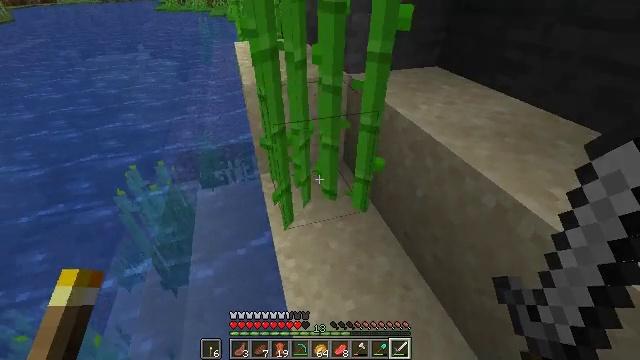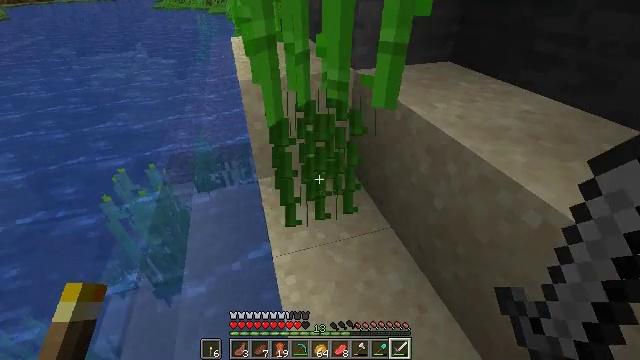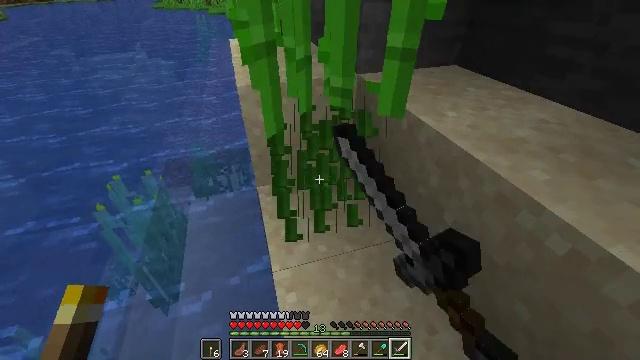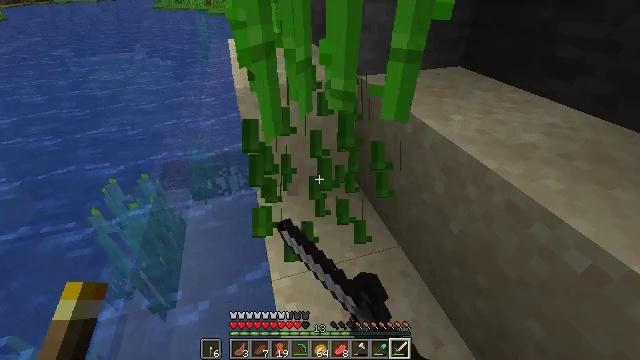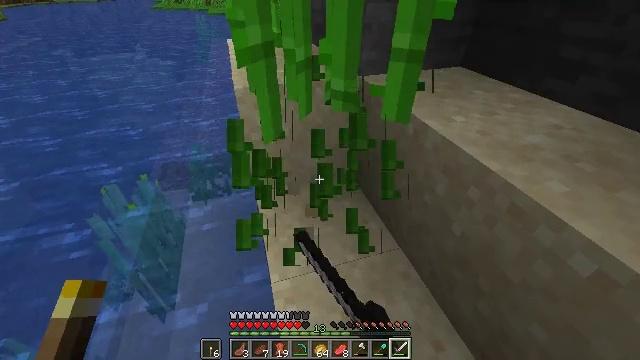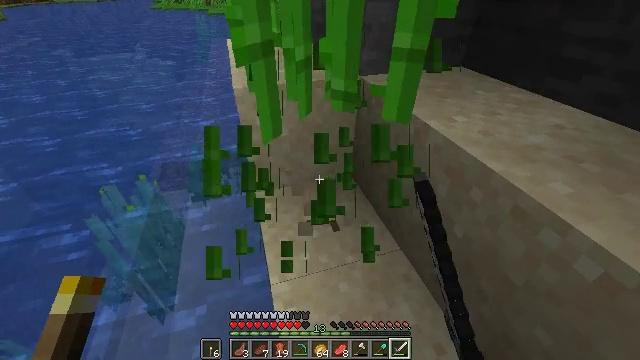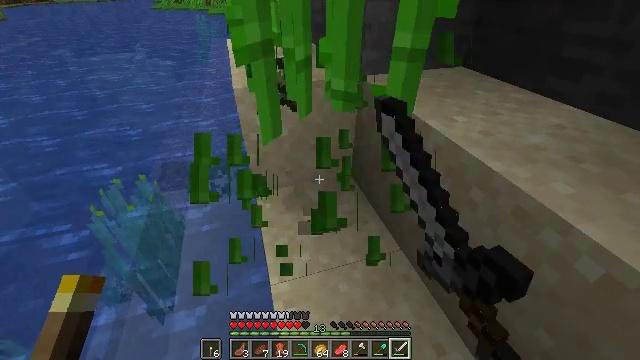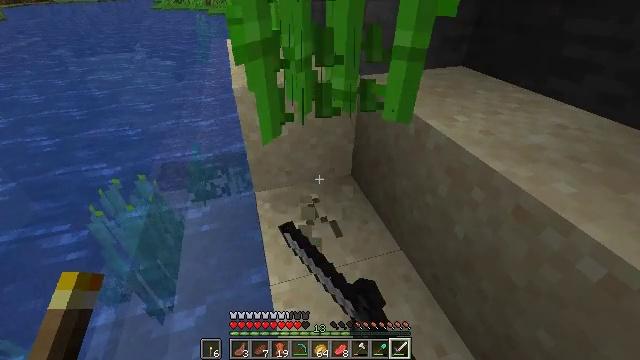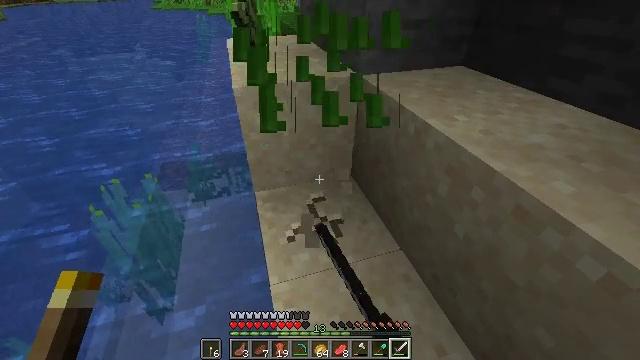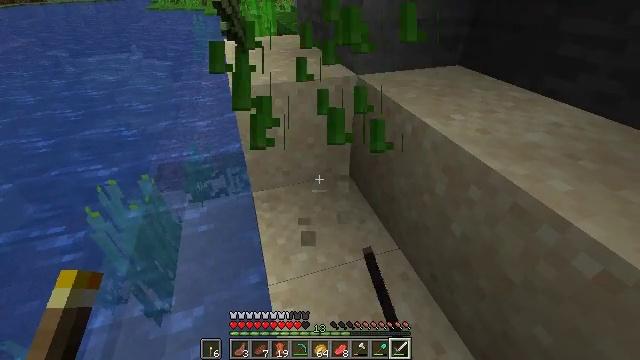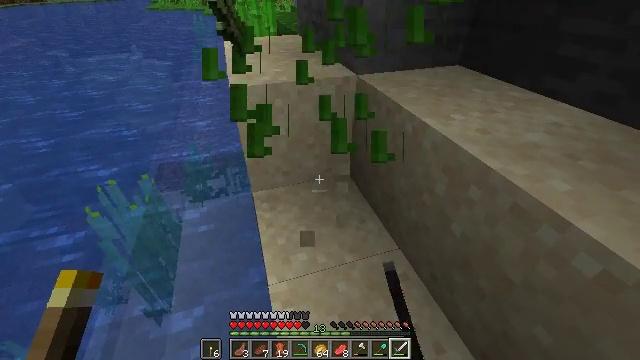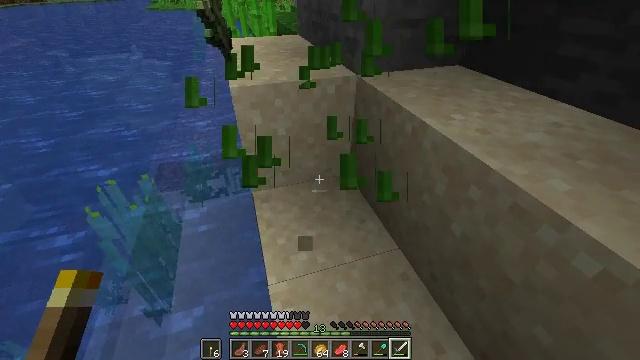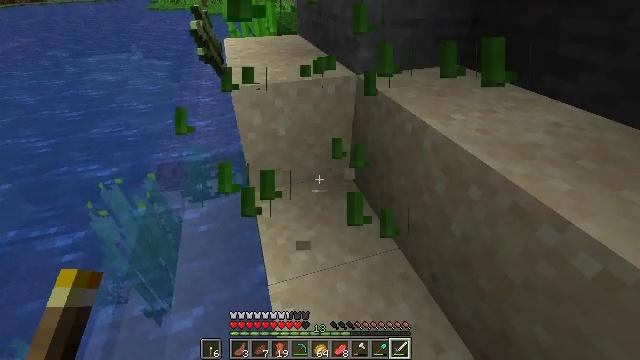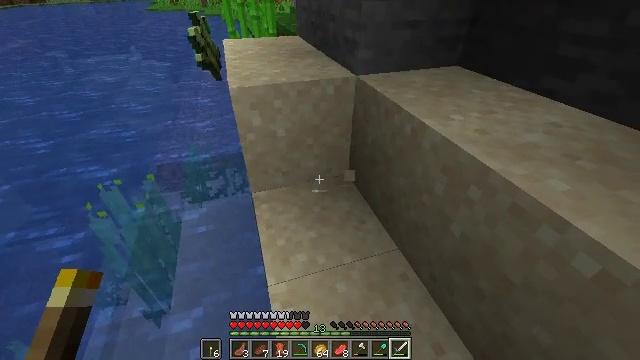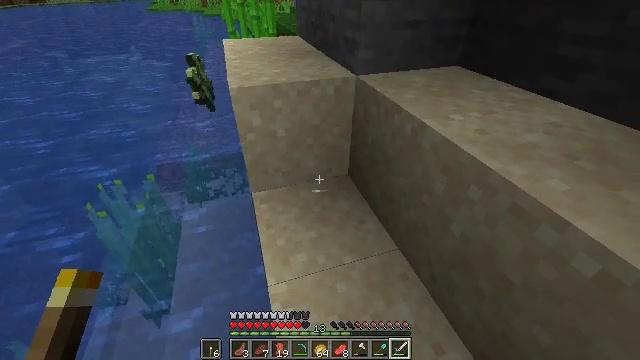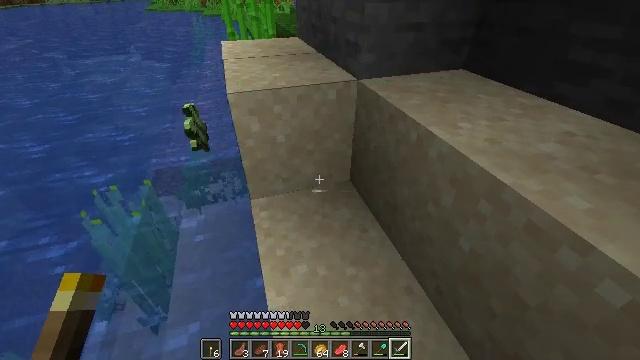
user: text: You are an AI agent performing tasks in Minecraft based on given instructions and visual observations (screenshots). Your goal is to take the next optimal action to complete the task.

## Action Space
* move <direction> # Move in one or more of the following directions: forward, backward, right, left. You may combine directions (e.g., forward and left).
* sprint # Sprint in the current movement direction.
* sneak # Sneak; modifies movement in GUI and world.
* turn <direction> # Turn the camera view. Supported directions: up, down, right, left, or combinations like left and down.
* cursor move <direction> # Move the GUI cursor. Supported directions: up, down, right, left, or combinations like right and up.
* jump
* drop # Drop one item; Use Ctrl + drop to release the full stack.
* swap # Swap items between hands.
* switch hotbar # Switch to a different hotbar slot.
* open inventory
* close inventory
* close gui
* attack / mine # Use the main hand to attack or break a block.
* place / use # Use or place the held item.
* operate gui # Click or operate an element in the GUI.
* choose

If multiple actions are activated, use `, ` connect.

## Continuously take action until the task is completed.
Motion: motion action
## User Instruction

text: Harvest sugar cane from the plant.
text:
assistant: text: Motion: attack / mine
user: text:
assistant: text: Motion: attack / mine
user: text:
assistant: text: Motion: attack / mine
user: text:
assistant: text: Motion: attack / mine
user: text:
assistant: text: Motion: attack / mine
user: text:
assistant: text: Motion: attack / mine
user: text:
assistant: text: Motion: attack / mine
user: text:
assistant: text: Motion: attack / mine
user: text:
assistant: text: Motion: no_op
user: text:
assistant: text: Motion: no_op
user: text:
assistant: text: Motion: no_op
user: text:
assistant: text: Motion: no_op
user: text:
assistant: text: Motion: no_op
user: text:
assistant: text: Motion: no_op
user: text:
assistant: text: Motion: move forward
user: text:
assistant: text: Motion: move forward
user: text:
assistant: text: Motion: move forward
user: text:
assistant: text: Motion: move forward, turn left
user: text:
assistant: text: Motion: turn left
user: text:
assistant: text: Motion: turn left
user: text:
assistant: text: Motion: turn left
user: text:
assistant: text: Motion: turn left
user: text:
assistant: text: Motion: turn left
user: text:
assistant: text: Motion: turn left
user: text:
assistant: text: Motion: no_op
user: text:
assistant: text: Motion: turn left and down
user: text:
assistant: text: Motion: turn left and down
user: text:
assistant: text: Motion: move forward, turn left and down
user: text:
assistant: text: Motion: move forward and move left, turn left and down
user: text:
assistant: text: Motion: move forward and move left, turn down